Field crop: tomato
Growth stage: 1
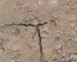
Species: cyperus